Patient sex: M
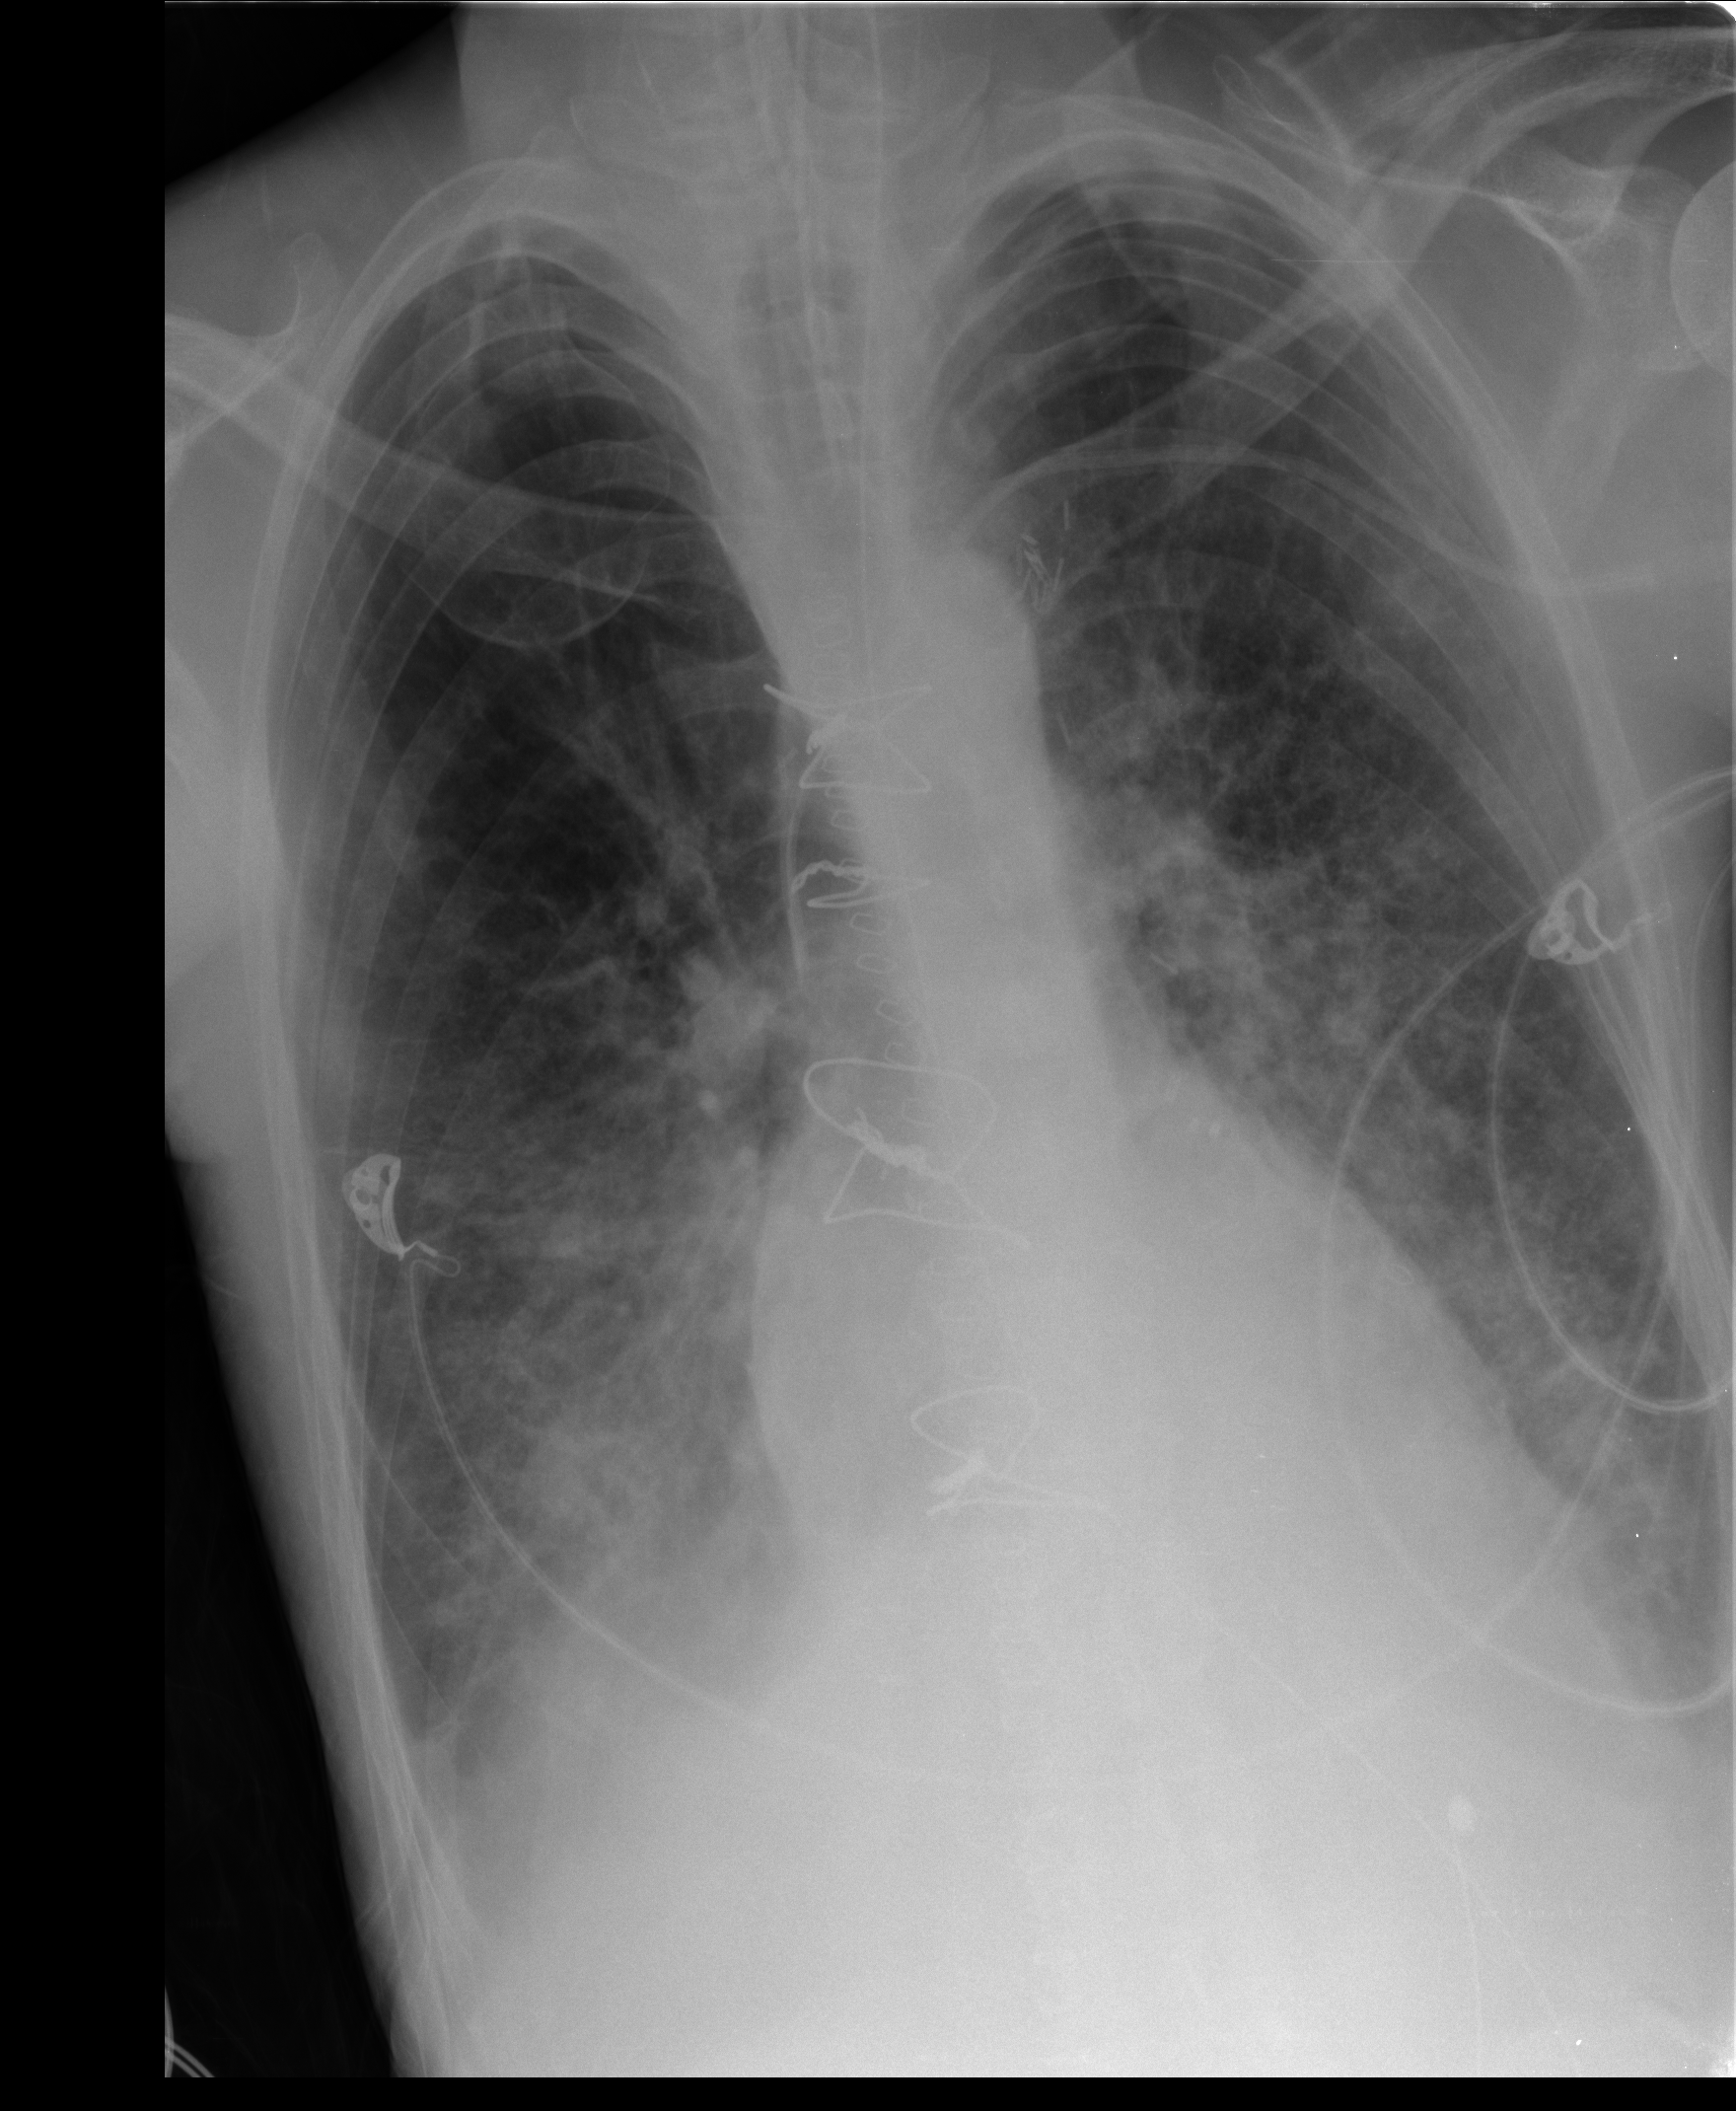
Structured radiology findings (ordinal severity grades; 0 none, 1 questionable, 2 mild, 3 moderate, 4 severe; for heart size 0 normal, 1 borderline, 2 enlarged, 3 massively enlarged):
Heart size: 2
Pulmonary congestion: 2
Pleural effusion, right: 2
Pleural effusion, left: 0
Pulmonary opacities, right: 2
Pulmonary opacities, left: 1
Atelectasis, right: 2
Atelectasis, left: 2